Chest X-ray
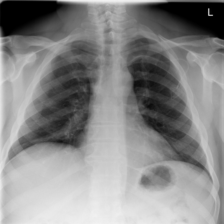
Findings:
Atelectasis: negative
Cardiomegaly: negative
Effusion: negative
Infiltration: negative
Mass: negative
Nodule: negative
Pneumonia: negative
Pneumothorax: negative
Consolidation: negative
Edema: negative
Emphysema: negative
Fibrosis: negative
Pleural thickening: negative
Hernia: negative